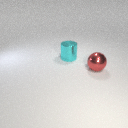
large cyan metal cylinder behind large red metal sphere